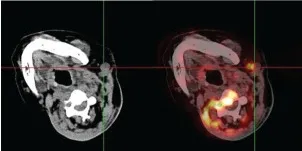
Imaging performance. (A, B) Eight months after the second surgery, the patient's PET/CT examination suggested tumor recurrence and metastasis with multiple lymph node metastases in the left side of the neck.
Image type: radiology (pet)